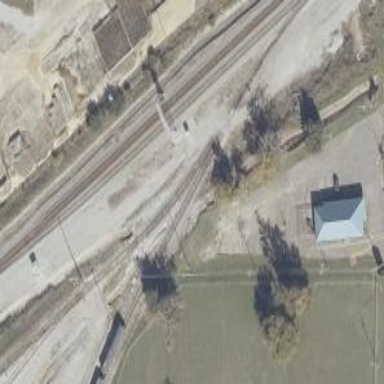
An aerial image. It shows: Railway spur junction.